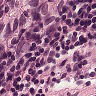
Metastatic tissue present: yes